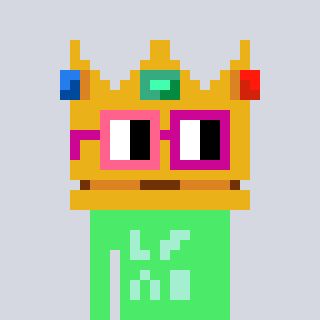
a pixel art character with square pink and red glasses, a crown-shaped head and a teal-colored body on a cool background